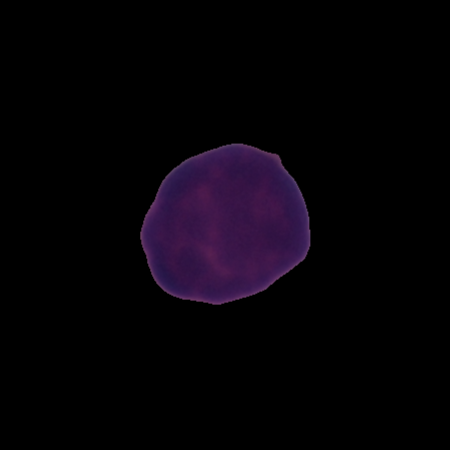
Label: healthy